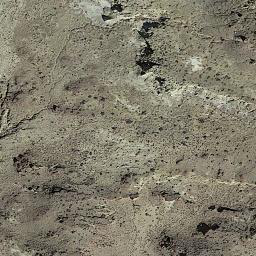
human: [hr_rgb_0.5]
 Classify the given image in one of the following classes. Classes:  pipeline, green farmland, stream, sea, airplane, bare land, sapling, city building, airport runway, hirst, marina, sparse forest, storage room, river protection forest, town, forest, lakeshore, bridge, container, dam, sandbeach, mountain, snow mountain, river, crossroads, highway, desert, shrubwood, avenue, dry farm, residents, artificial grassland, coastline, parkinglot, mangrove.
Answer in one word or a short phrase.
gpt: bare land